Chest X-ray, PA view. Patient: 66 years old, sex F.
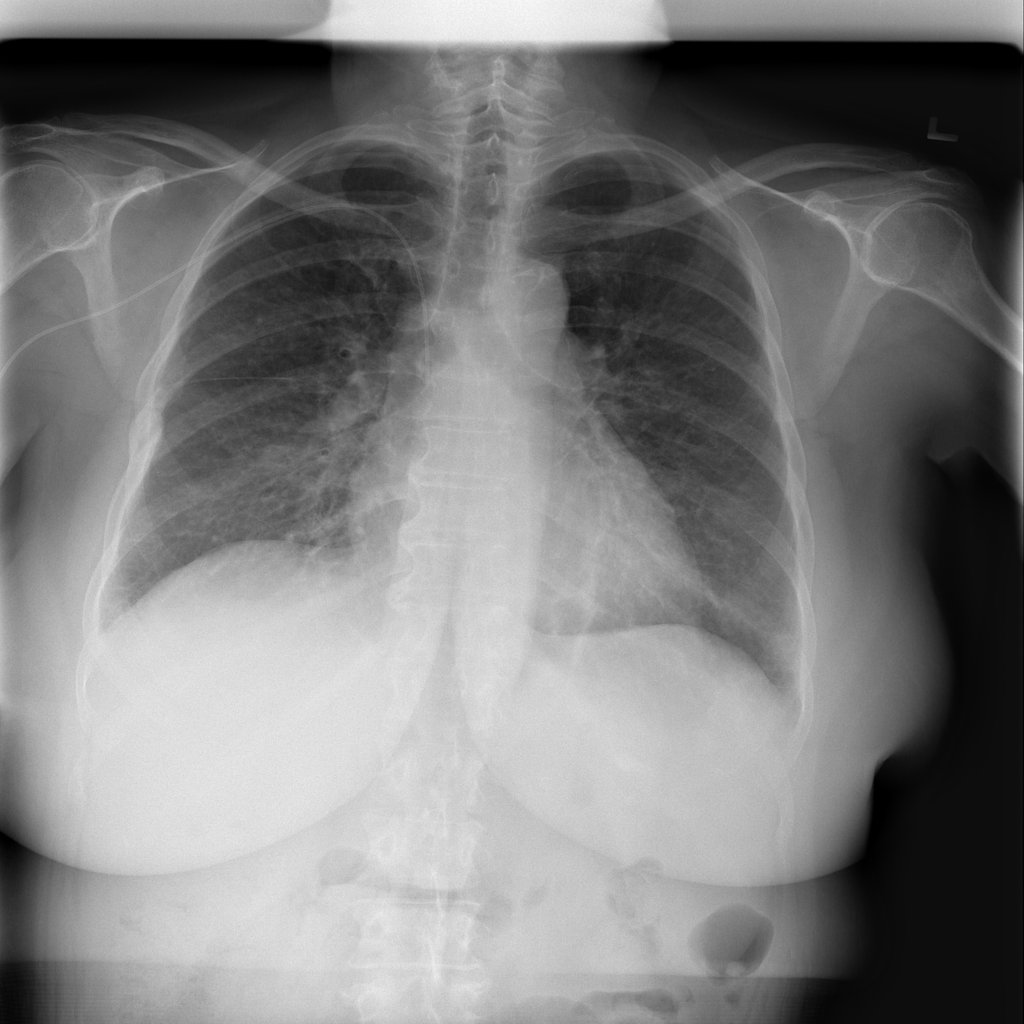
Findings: Infiltration